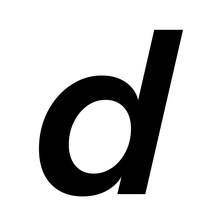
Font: InstrumentSans-Italic_SemiBold_Italic